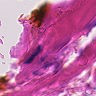
Metastatic tissue present: no